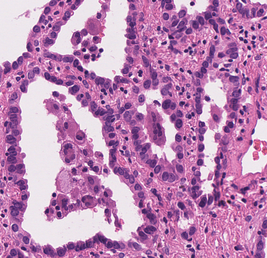
Tumor epithelial tissue: yes
Tumor-associated stroma tissue: yes
Normal tissue: no